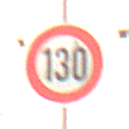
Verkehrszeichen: Geschwindigkeit130
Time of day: MorningAfternoon
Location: Roofed (Suburban)
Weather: PartlyCloudy
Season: Winter
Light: Natural